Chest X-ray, AP view. Patient: 33 years old, sex F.
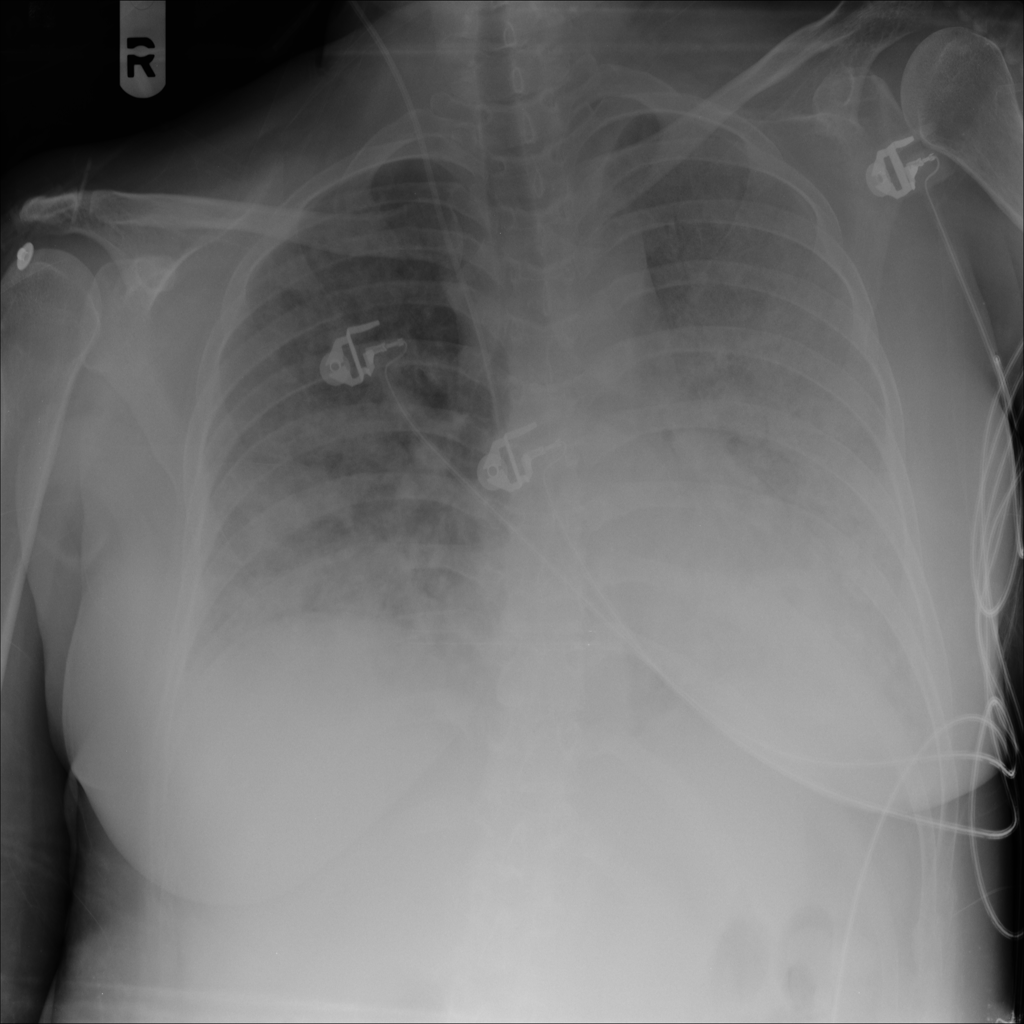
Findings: Infiltration